Here is a 2-D grayscale rendering of raw bearing vibration samples (signal-to-image). What is the most likely bearing condition (normal, inner_race, outer_race, ball)?
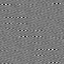
Answer: inner_race